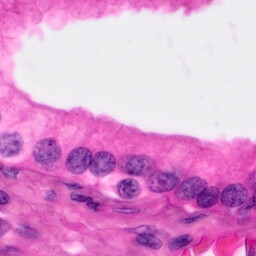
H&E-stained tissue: Pancreatic